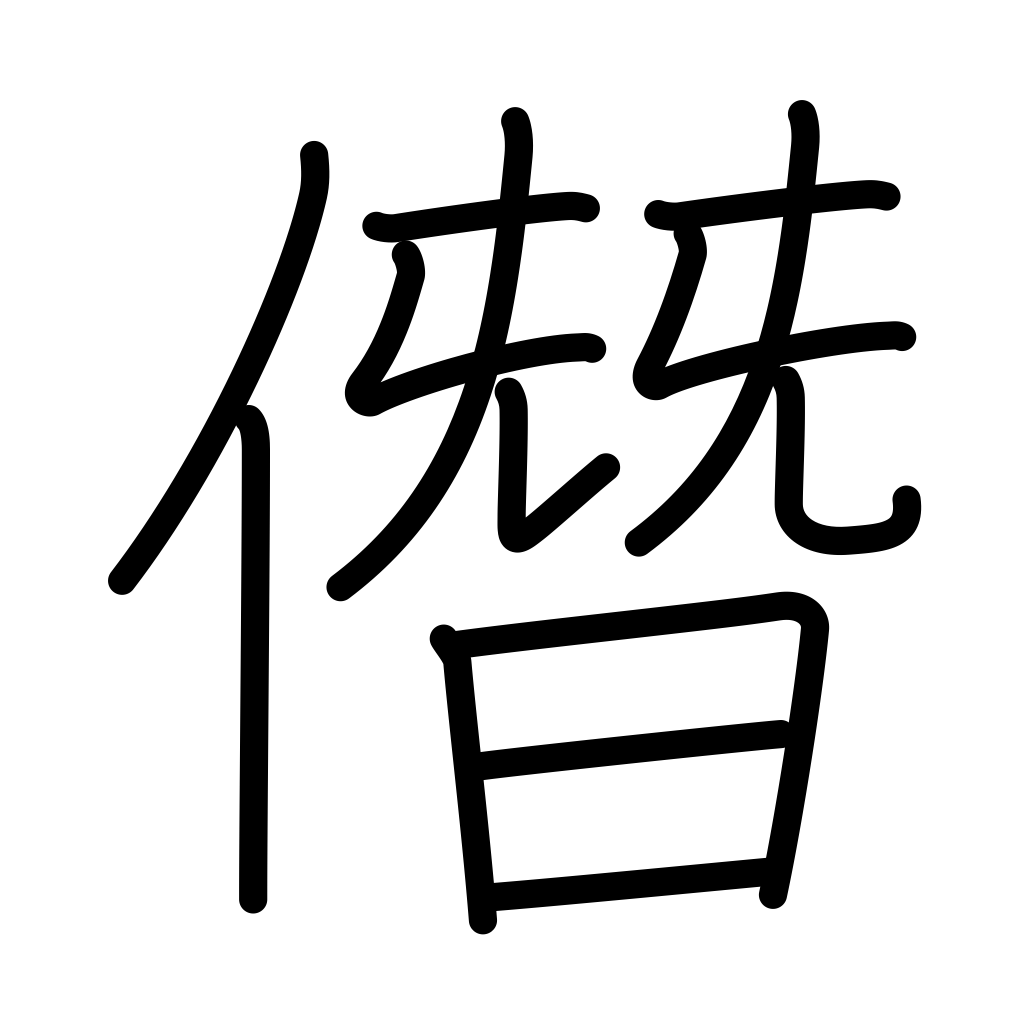
Meaning: boastfully usurp